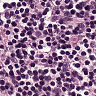
Metastatic tissue present: no